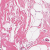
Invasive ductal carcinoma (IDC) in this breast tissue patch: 0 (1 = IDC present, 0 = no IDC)